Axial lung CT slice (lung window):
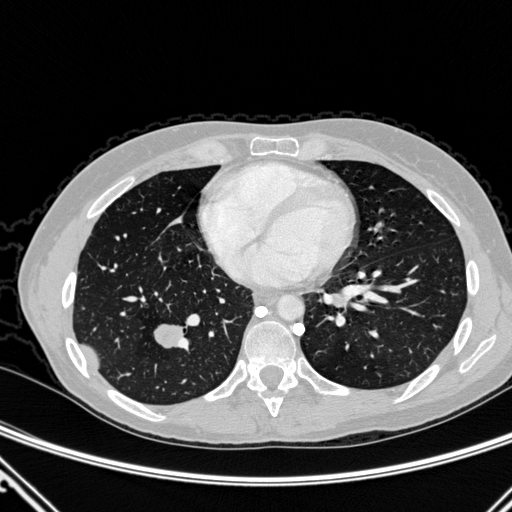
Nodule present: yes
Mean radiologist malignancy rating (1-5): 4.25